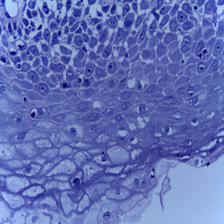
Diagnosis: Normal